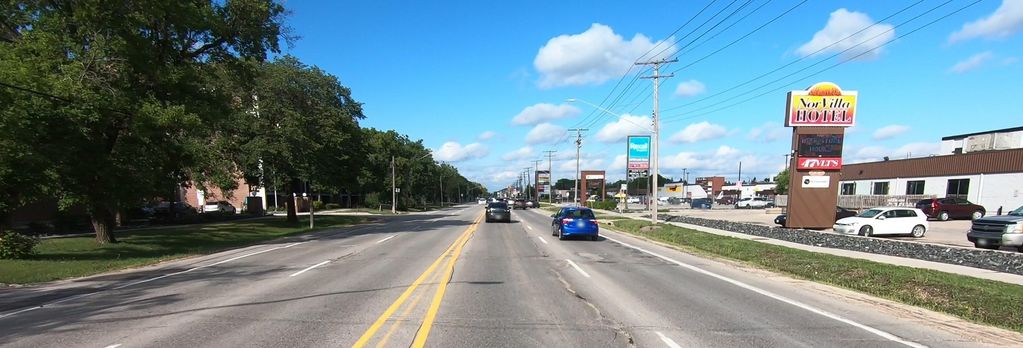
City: winnipeg